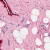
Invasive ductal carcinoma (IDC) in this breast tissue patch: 0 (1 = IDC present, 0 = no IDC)